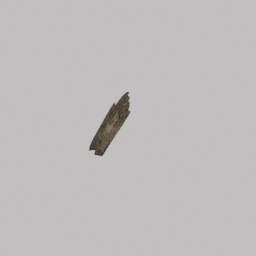
Label: nature